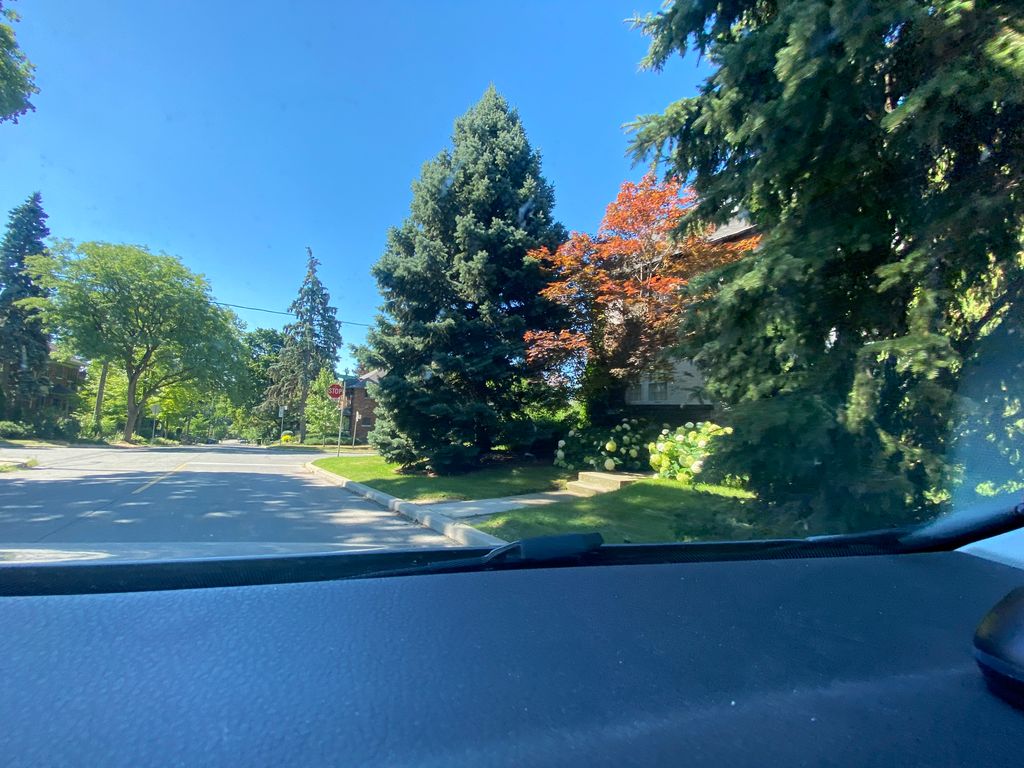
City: toronto